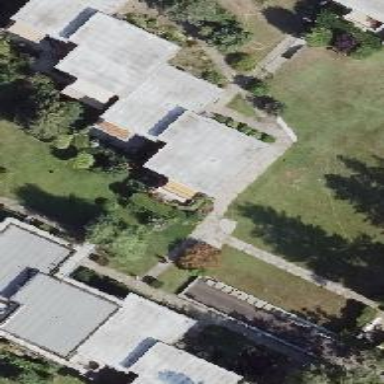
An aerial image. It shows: Terrace building.